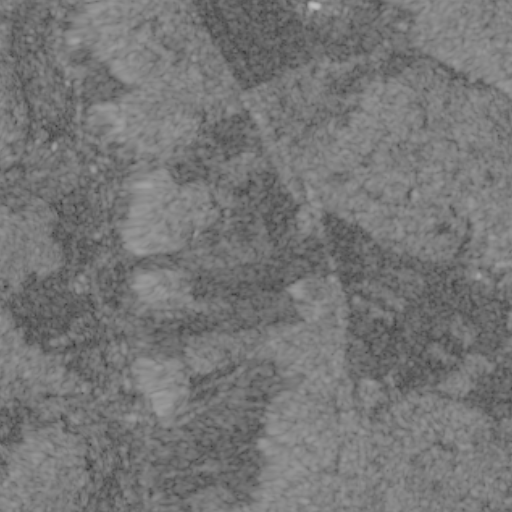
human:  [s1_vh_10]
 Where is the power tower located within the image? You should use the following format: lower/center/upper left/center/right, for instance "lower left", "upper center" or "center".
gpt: The power tower is located in the left of the image.
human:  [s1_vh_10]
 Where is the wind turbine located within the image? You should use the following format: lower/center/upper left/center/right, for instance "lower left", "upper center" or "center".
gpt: The wind turbine is located in the lower center of the image.
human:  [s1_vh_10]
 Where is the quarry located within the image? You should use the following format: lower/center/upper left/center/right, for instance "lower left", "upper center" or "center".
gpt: There is no quarry in the image.

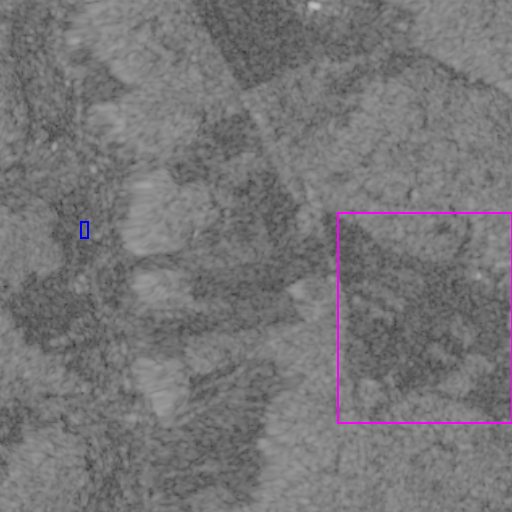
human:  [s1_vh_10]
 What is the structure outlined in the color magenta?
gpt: The structure outlined in magenta is a crop field.
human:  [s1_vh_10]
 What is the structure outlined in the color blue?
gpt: The structure outlined in blue is a park.
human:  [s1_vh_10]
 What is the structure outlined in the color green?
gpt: There is no green outline.